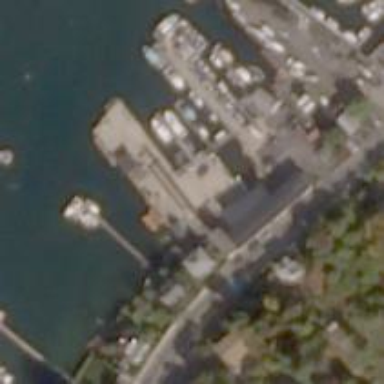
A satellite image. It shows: Man-made pier.